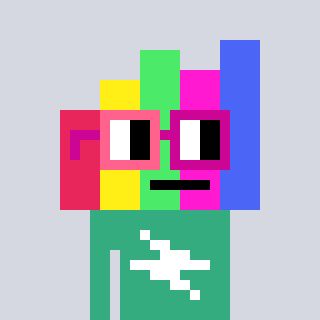
a pixel art character with square pink and red glasses, a bar chart-shaped head and a teal-colored body on a cool background